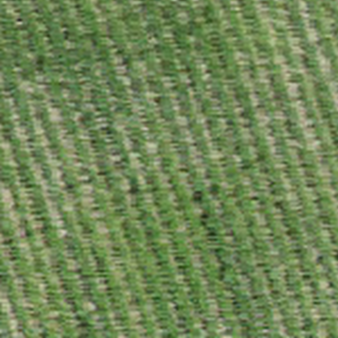
Label: other